Question: I've learned to not use seaborn if I need to make specific changes or detail oriented visualizations but I feel like I'm not fully utilizing what it has to offer at times.
- -
I'd like to specify the color palette specifically with seaborn. I'm not sure if I'm just missing something or if this is a detail that cannot be addressed when using facetgrid?
'''
df = pd.DataFrame()
df['I'] = np.full(20,1)
df['J'] = np.arange(0,20,1)
df['K'] = [1]*12 + [2]*8
df['CM_Hard'] = [1]*10 + [2] + [0] + [2]*8
df['Realization'] = ['p25']*10 + ['p50']*9 + ['p75']
for layer in df['K'].unique():
layer_data_slice = df.groupby('K').get_group(layer)
g = sns.FacetGrid(layer_data_slice, col="Realization",hue="CM_Hard")
g.map_dataframe(sns.scatterplot, x="I", y="J", s=50, marker='+', palette='deep')
g.add_legend()
g.fig.suptitle("Training Realizations, Layer: {}".format(int(layer)), size=16, y=1.05)
figure_title = 'Training_Layer_{}'.format(int(layer))
'''

I've attempted to use the following for the palette definition but it does not affect the plots:
'''
palette = {0:"tab:cyan", 1:"tab:orange", 2:"tab:purple"}
'''
This has been attempted with "tab:color", "color" and the RGB reference with no luck. There is no error it simply doesn't do anything when changed.
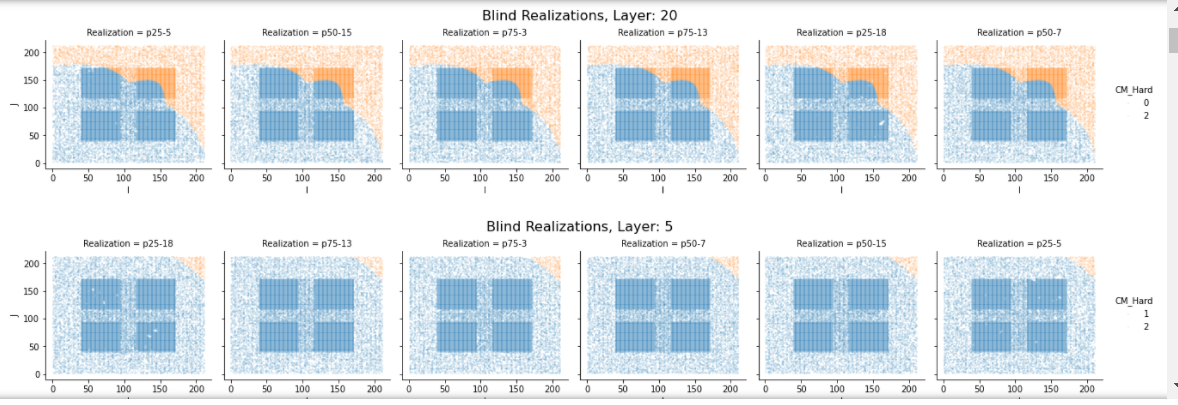
Answer: - <URL>'kind='scatter''- 'keys''palette''hue'- 'python 3.8.12''pandas 1.3.4''matplotlib 3.4.3''seaborn 0.11.2'
'''
import seaborn as sns
# load the data - this is a pandas.DataFrame
tips = sns.load_dataset('tips')
# set the hue palette as a dict for custom mapping
palette = {'Lunch': "tab:cyan", 'Dinner':"tab:purple"}
# plot
p = sns.relplot(kind='scatter', data=tips, col='smoker', x='total_bill', y='tip', hue='time', palette=palette)
'''
<URL>
- - ''K''''Layer'''df = df.rename({'K': 'Layer'}, axis=1)'
'''
p = sns.relplot(data=df, x='I', y='J', s=50, marker='+', row='Layer', col='Realization', hue='CM_Hard', palette=palette, height=4)
p.fig.suptitle('Training Realizations', y=1.05, size=16)
'''
<URL>
## FacetGrid
- 'palette''FacetGrid''map_dataframe'
'''
for layer in df['K'].unique():
layer_data_slice = df.groupby('K').get_group(layer)
g = sns.FacetGrid(layer_data_slice, col="Realization",hue="CM_Hard", palette=palette)
g.map_dataframe(sns.scatterplot, x="I", y="J", s=50, marker='+')
g.add_legend()
g.fig.suptitle("Training Realizations, Layer: {}".format(int(layer)), size=16, y=1.05)
figure_title = 'Training_Layer_{}'.format(int(layer))
'''
<URL>